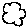
Label: cloud